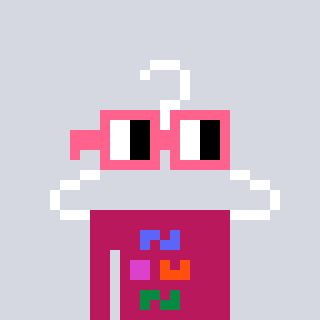
a pixel art character with square pink glasses, a hanger-shaped head and a darkpink-colored body on a cool background